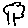
Label: tree